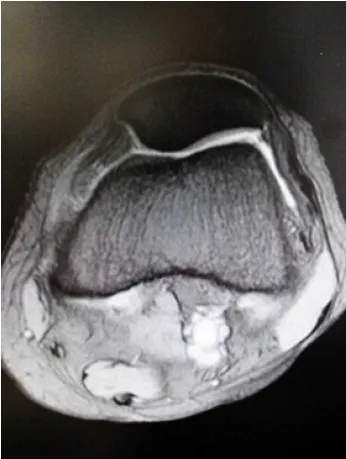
Magnetic resonance imaging showing a slack and torn medial patellofemoral ligament at the femoral attachment.
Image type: radiology (mri)